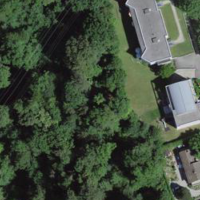
EUNIS habitat code: 53
Species observed at this site:
Veronica serpyllifolia
Pulmonaria obscura
Tussilago farfara